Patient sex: M
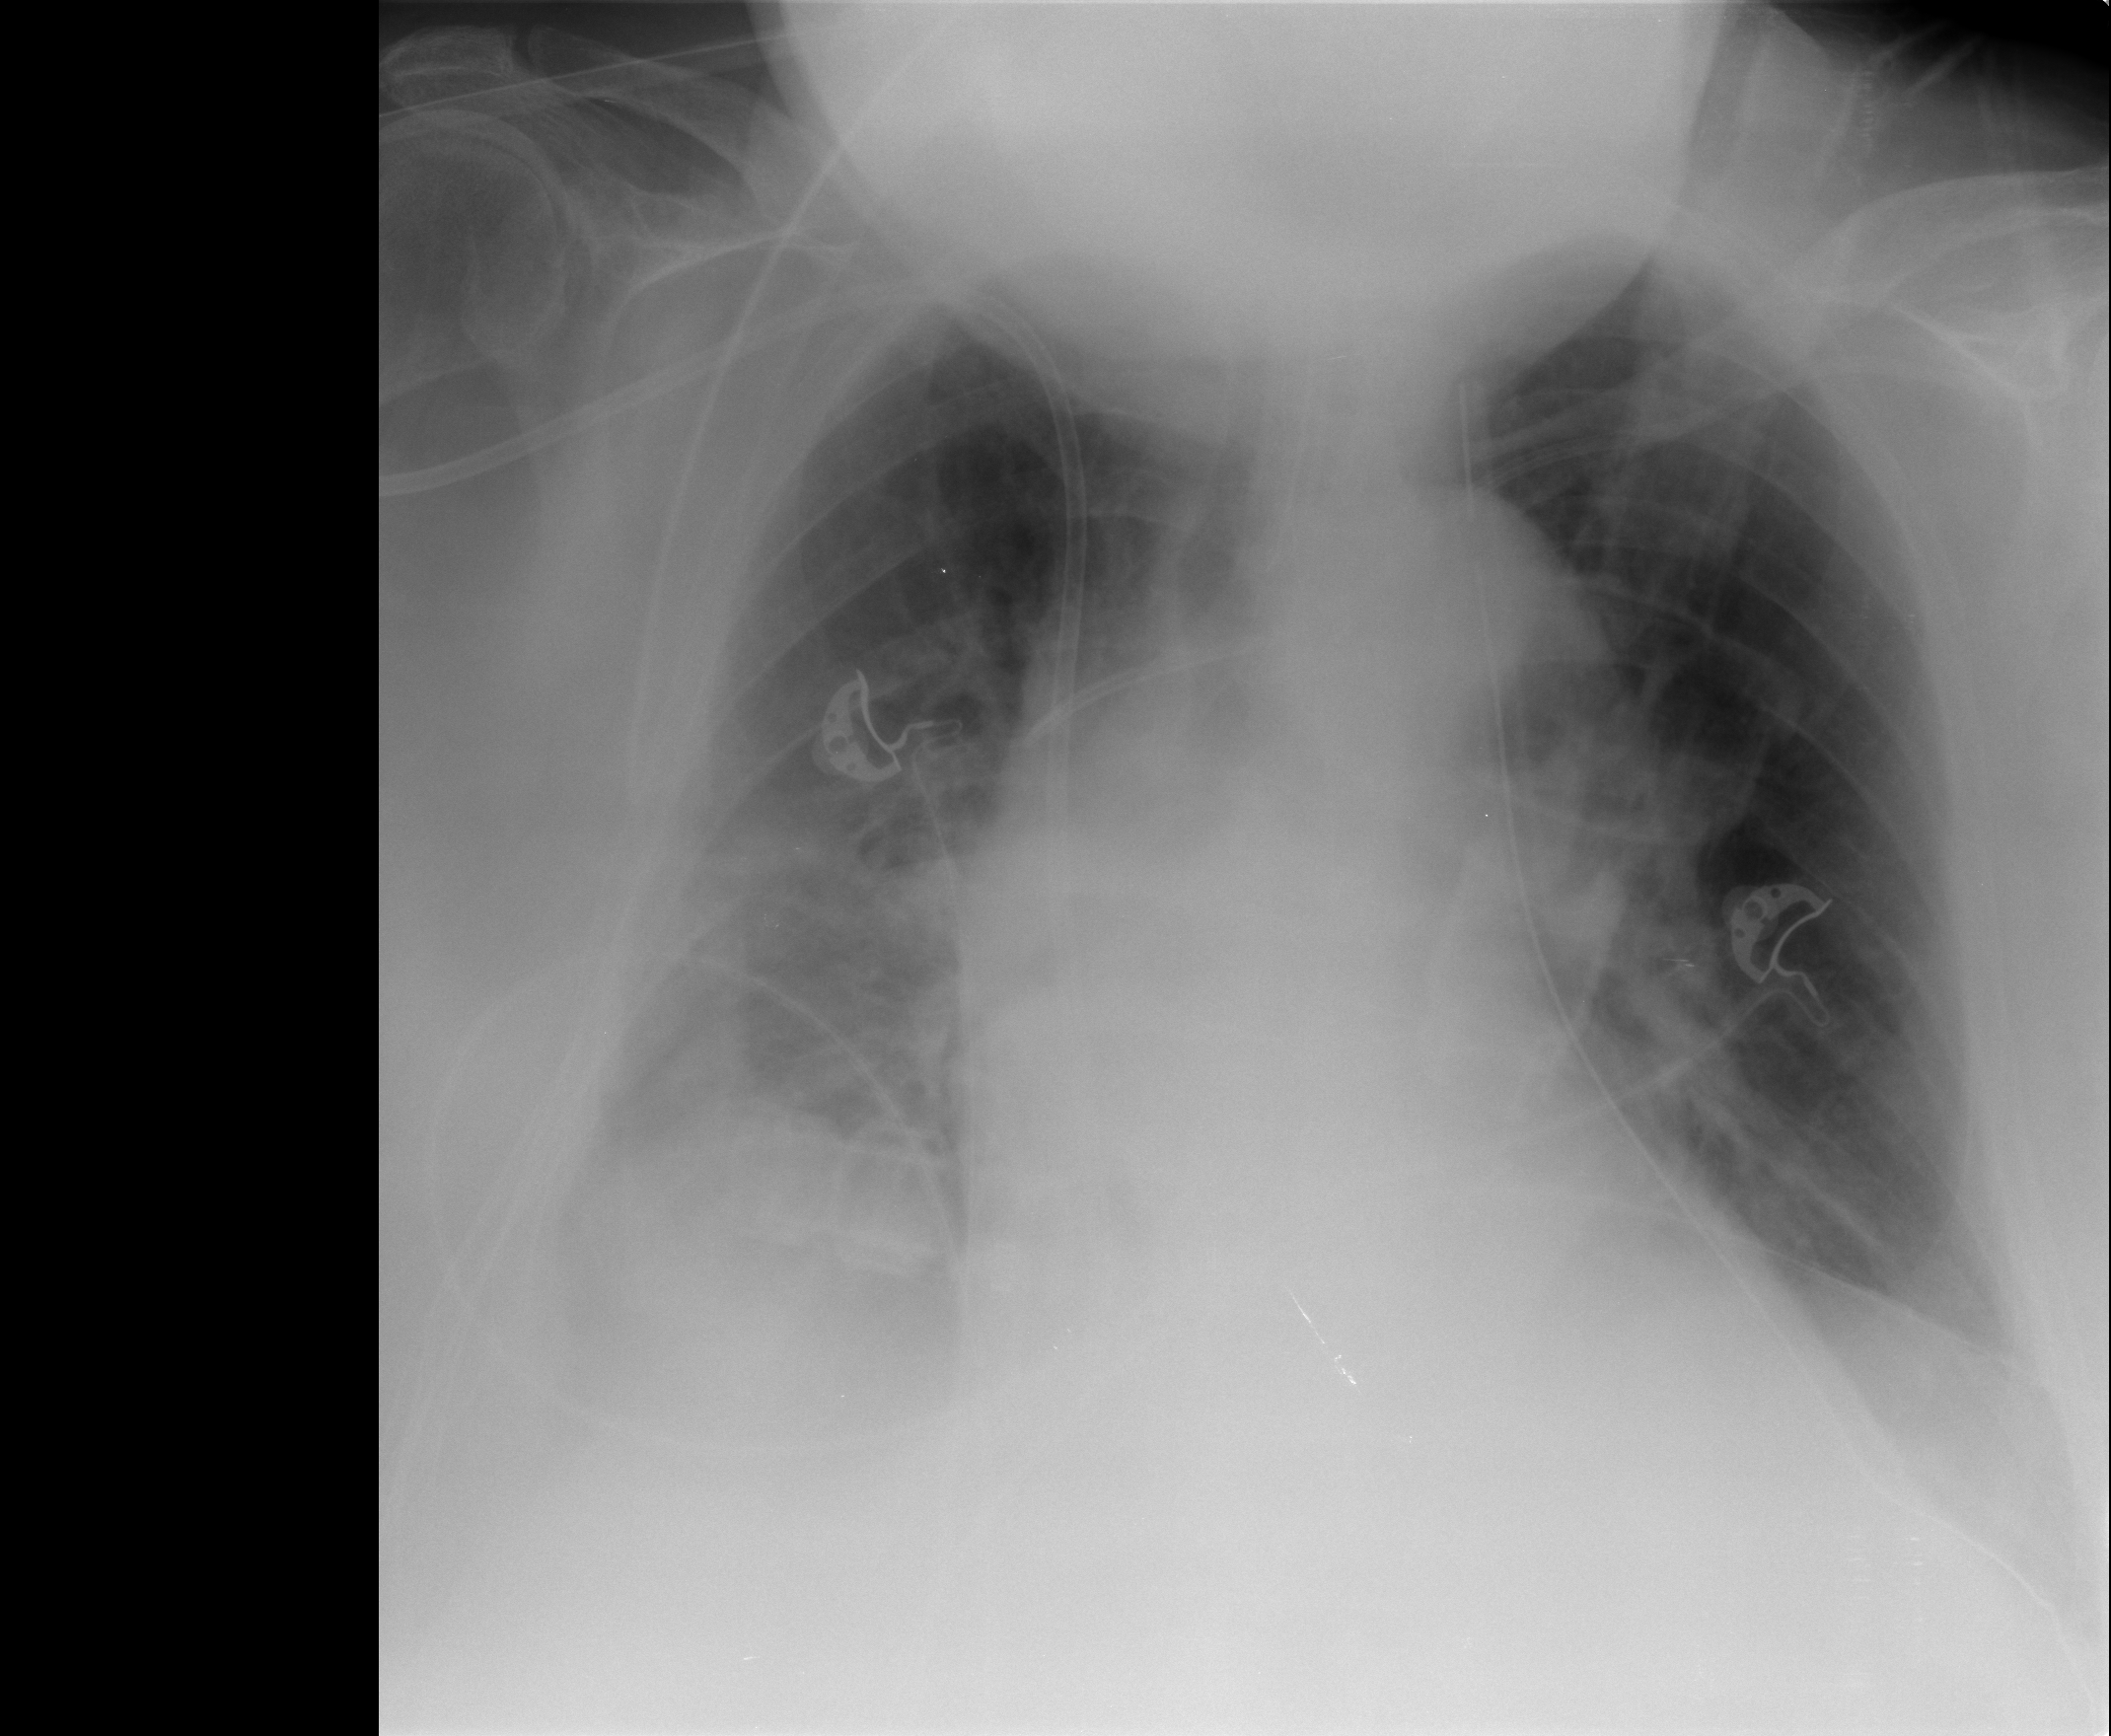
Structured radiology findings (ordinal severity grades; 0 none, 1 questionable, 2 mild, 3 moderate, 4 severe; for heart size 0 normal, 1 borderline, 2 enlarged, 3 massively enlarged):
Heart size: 2
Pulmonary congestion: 1
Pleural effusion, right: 2
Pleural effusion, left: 2
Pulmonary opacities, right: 1
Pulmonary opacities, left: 0
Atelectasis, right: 2
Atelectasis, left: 2